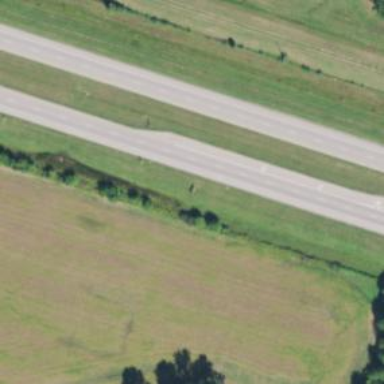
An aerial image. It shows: Trunk highway with expressway features.